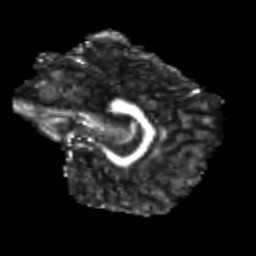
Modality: FA
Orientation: sagittal
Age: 25
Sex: male
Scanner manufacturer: siemens
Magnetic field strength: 3 T
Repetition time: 3.5 s
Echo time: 0.104 s